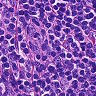
Metastatic tissue present: no